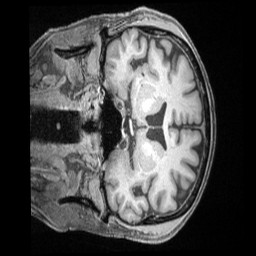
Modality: T1w
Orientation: coronal
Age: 68
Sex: male
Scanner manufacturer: siemens
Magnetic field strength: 3 T
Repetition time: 2.5 s
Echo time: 0.00222 s